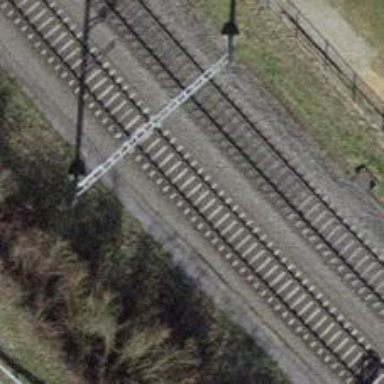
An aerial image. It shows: Siding railway track with electrified contact line.